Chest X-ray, PA view. Patient: 35 years old, sex M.
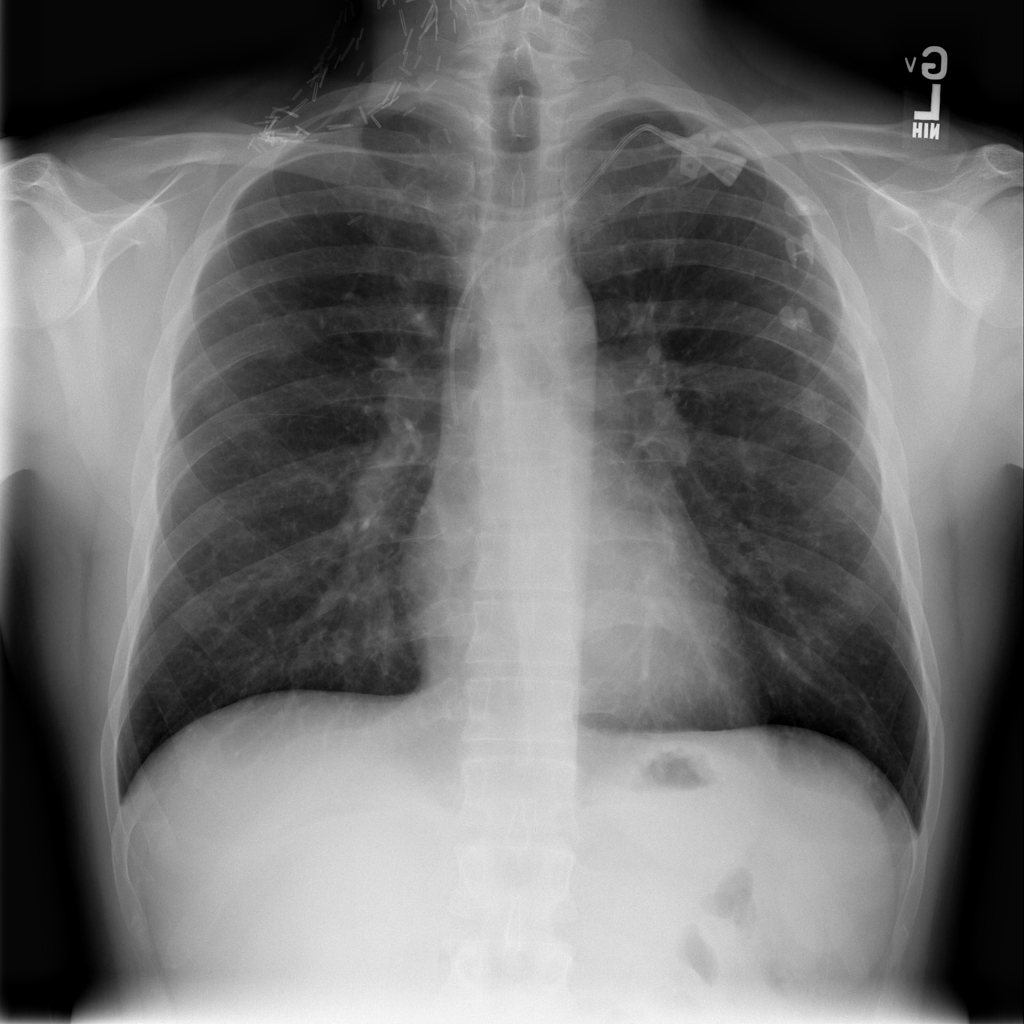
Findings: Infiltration